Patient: sex M, age 42
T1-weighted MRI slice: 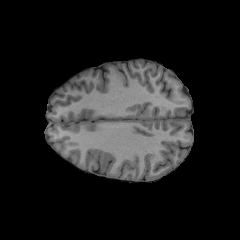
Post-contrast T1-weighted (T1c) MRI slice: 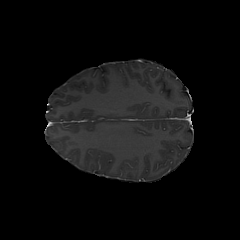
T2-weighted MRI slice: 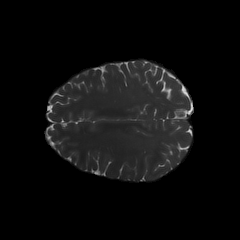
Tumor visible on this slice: no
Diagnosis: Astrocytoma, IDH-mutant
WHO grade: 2